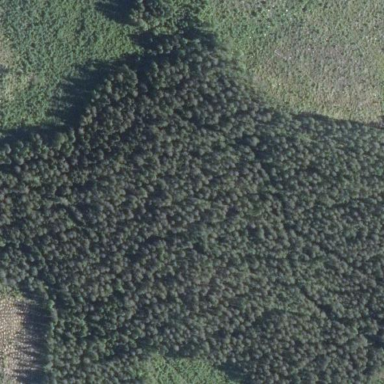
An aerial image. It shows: Needle-leaved woodland.